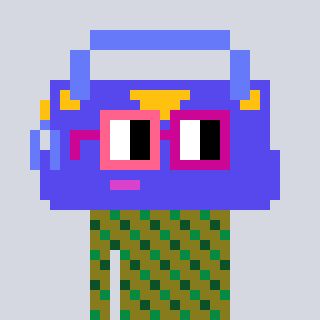
a pixel art character with square pink and red glasses, a bag-shaped head and a gunk-colored body on a cool background